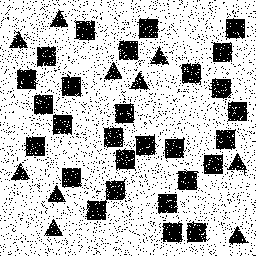
Squares: 28
Triangles: 10
Stars: 0
Total shapes: 38